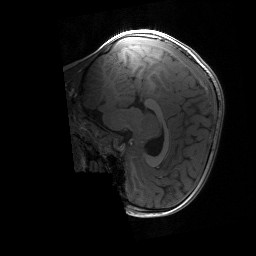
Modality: T1w
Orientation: sagittal
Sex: male
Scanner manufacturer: siemens
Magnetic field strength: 3 T
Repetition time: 1.9 s
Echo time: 0.00243 s